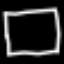
Label: square